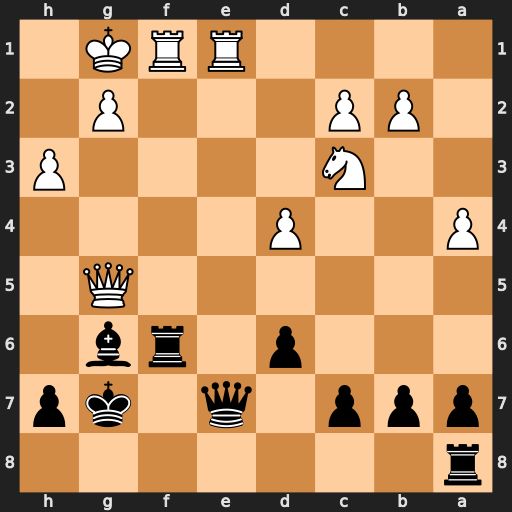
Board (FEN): r7/ppp1q1kp/3p1rb1/6Q1/P2P4/2N4P/1PP3P1/4RRK1
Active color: b
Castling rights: -
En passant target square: -
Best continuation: Rxf1+ Rxf1 Qxg5